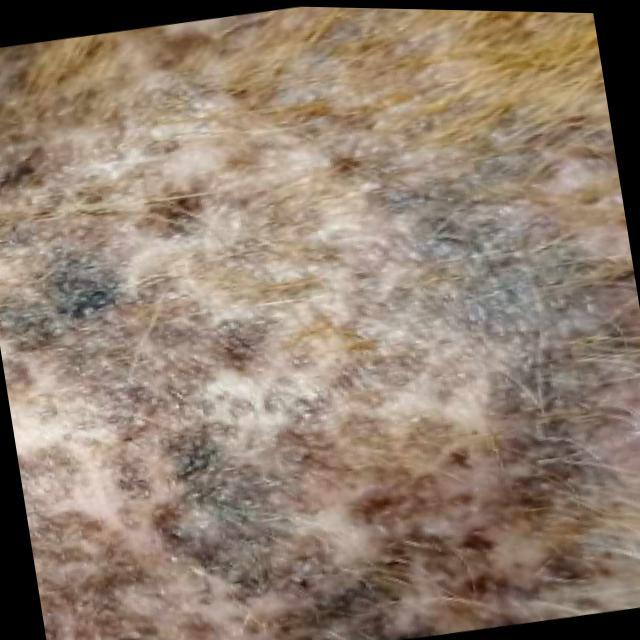
Canine demodicosis (Demodex mange) — caused by Demodex canis mites. Presents with alopecia, follicular papules, pustules, and comedones. Often localized on face and forelimbs.